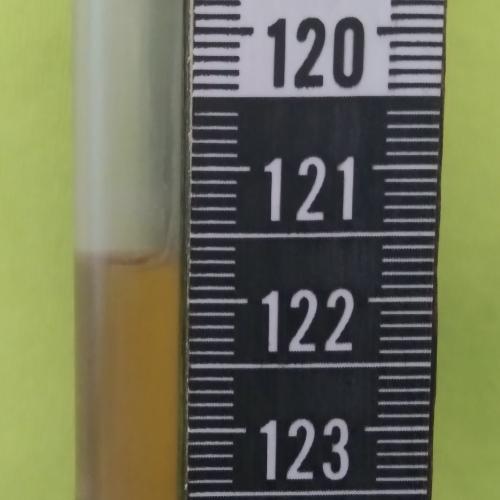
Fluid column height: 121.7 cm